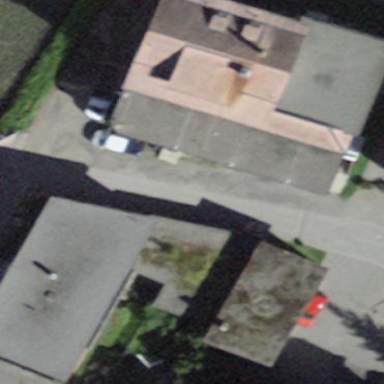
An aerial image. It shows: Flat-roofed building.